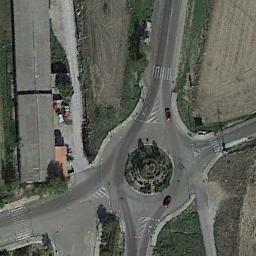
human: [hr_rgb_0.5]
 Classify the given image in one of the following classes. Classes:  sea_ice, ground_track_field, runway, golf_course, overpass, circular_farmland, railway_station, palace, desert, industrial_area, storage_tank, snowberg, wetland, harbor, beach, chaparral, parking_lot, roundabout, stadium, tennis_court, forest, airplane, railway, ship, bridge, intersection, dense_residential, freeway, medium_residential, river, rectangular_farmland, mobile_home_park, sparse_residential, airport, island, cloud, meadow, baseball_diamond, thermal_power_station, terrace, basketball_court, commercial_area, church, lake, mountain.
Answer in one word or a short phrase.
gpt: roundabout